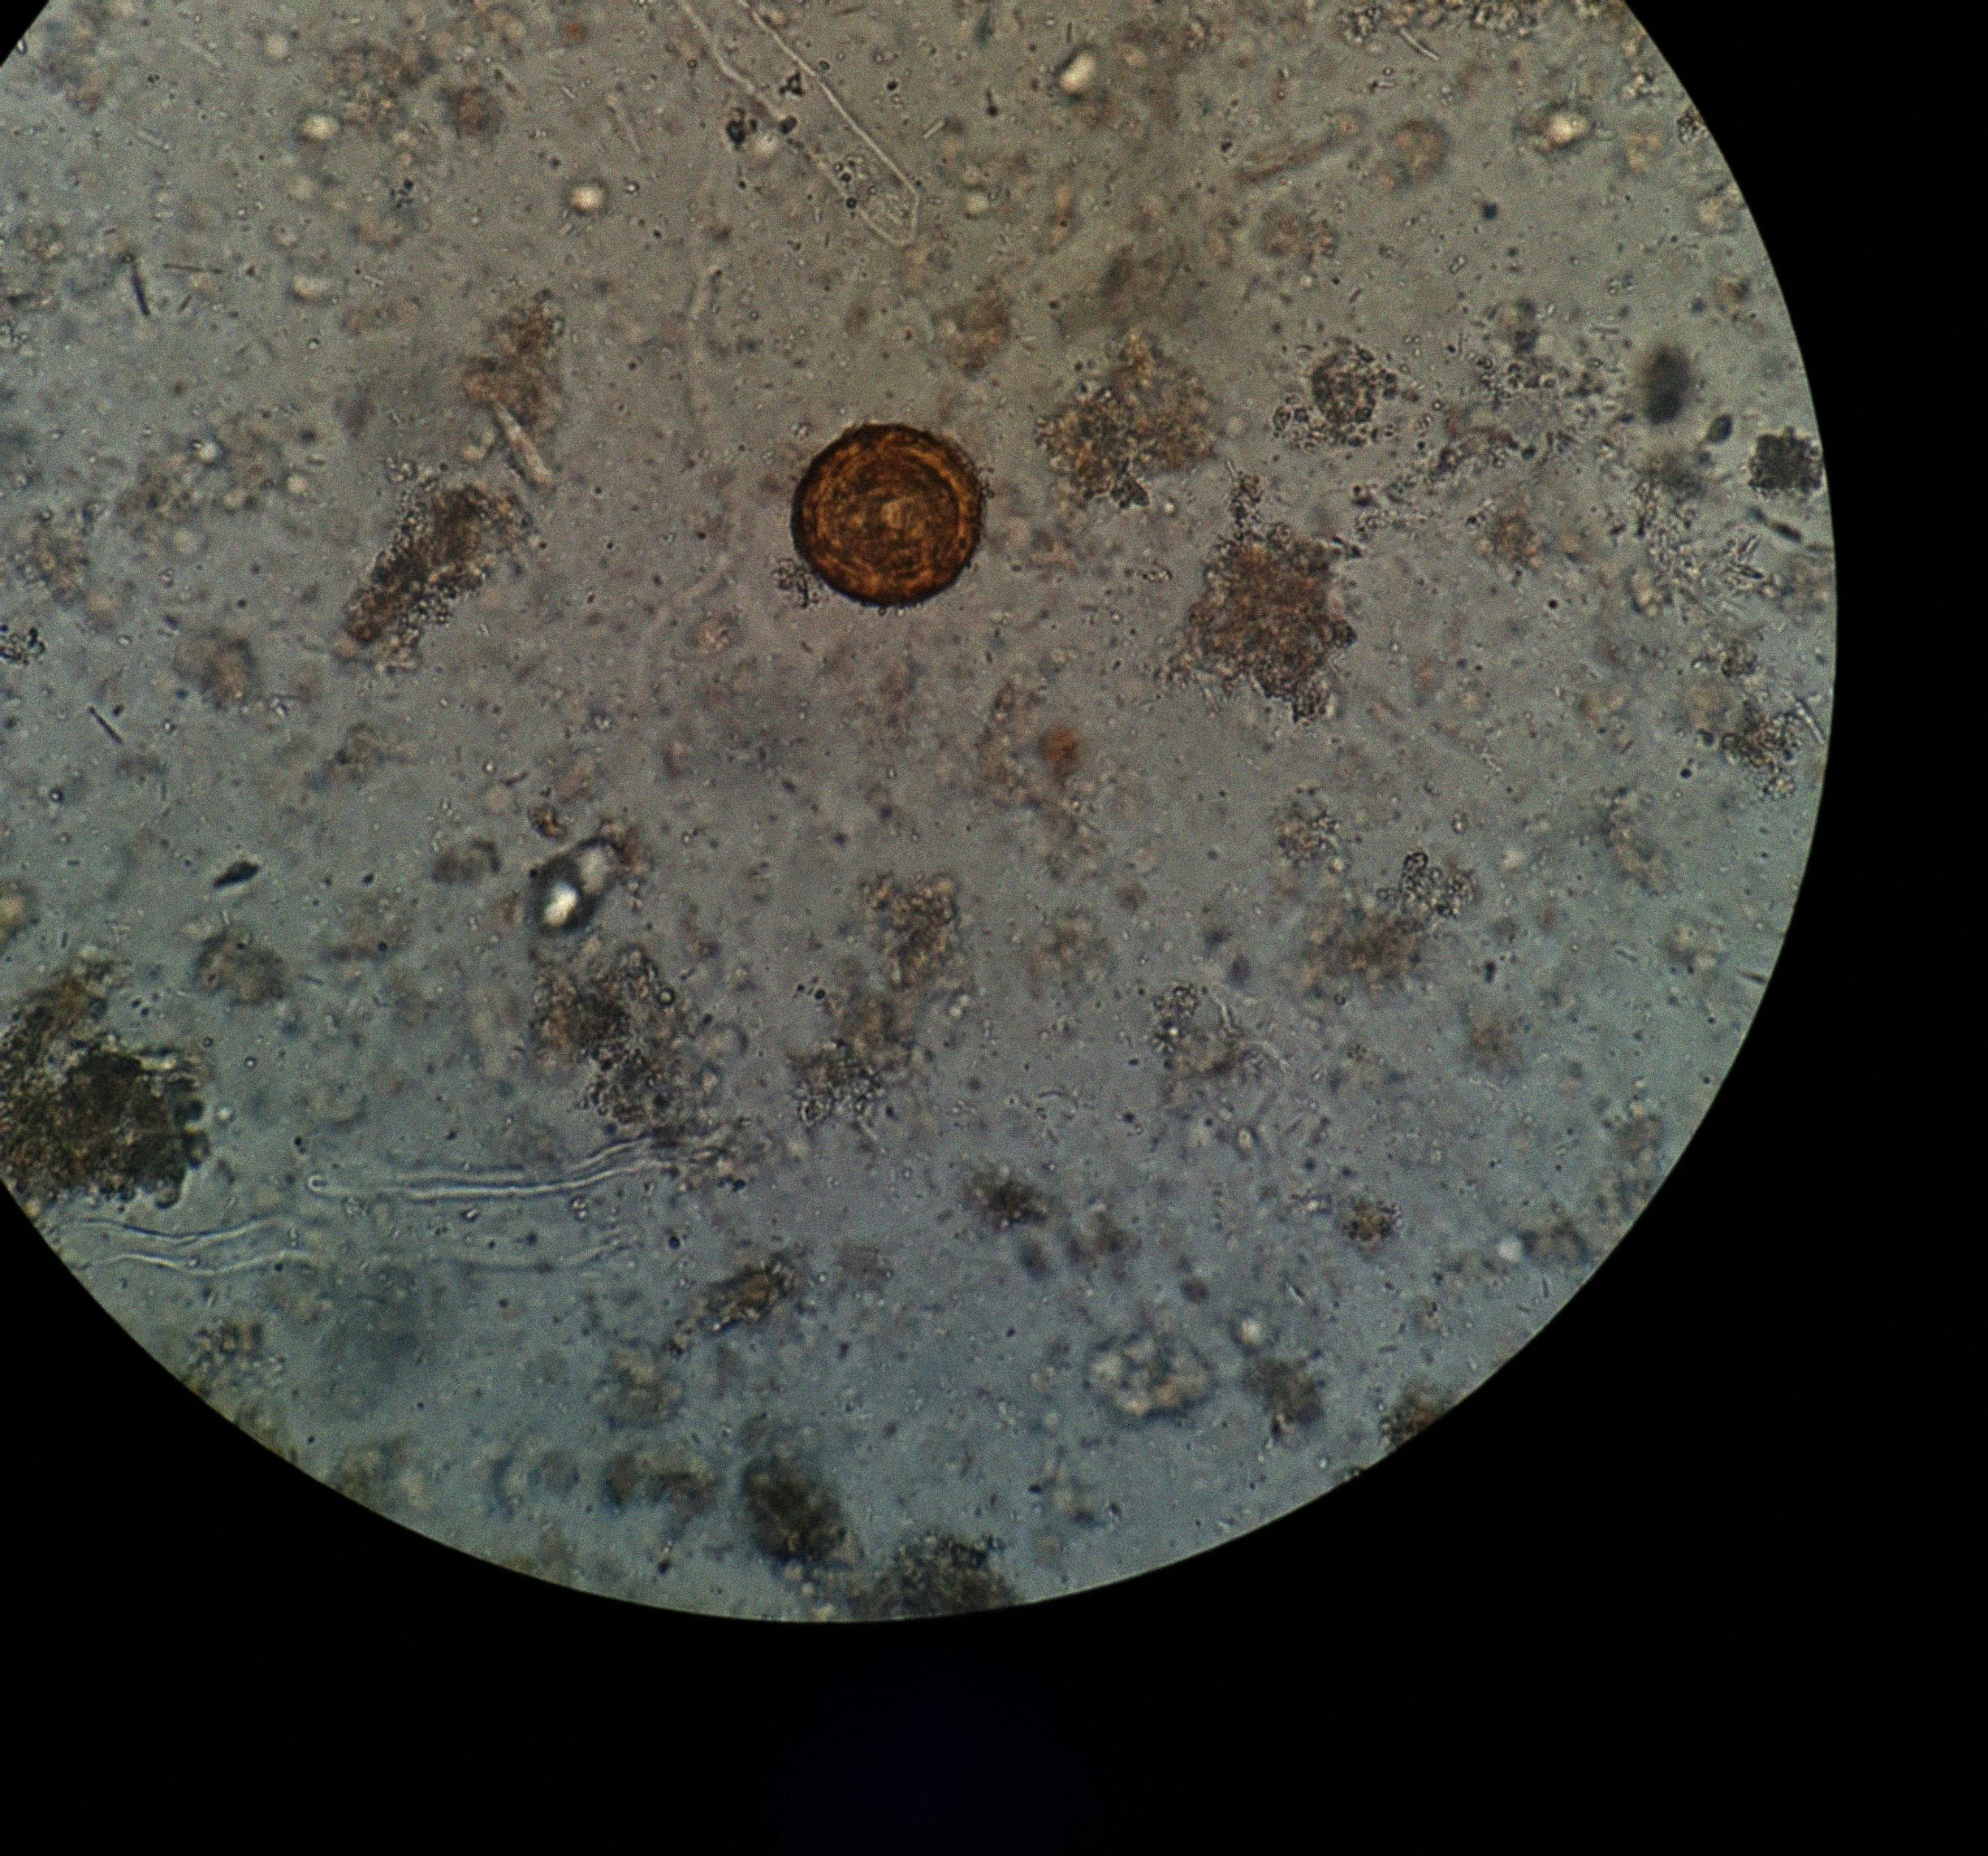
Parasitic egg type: Ascaris lumbricoides